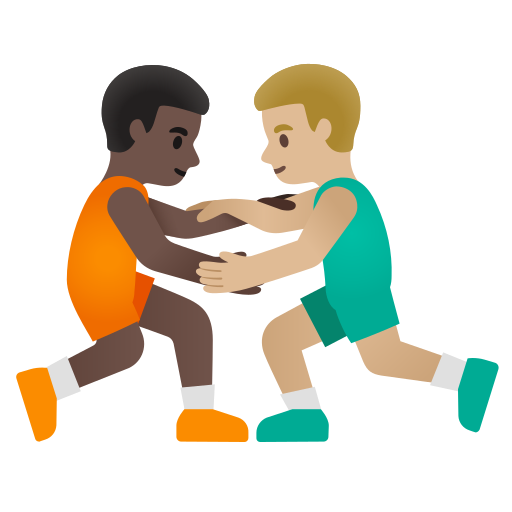
Emoji: 👨🏿‍🫯‍👨🏼